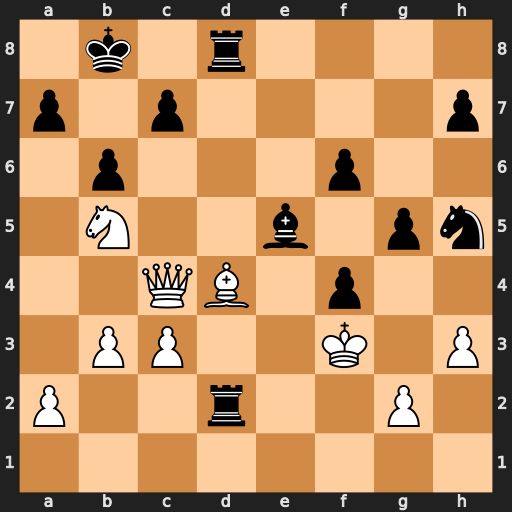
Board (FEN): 1k1r4/p1p4p/1p3p2/1N2b1pn/2QB1p2/1PP2K1P/P2r2P1/8
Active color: w
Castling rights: -
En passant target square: -
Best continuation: Bxe5 g4+ Kxg4